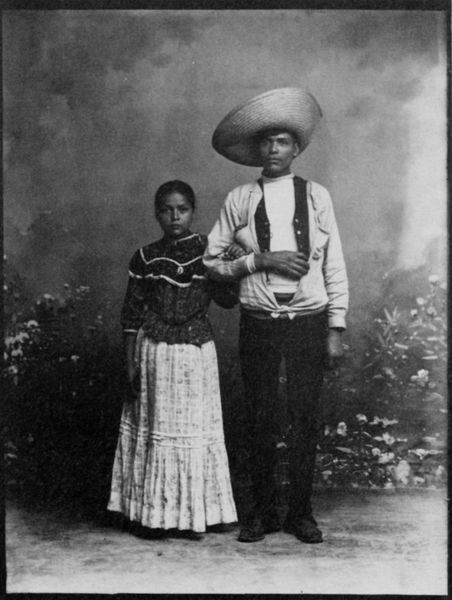
Titel: Porträt
Künstler: Romualdo García
Schlagwörter: dunkel, himmel, mann, schatten, weiß, wolken, landschaft, mädchen, blumen, frau, grau, hintergrund, hut, kleid, licht, schwarz, blick, dame, gürtel, weg, muster, rock, hemd, hose, jacke, jung, wand, arm, arme, blicke, bluse, falten, halten, knoten, steine, portrait, porträt, strauch, busch, büsche, gebüsch, boden, kostüm, familie, paar, tochter, vater, pflanze, pflanzen, frontal, traurig, kinder, taille, liebe, schuhe, mauer, klein, amerika, steif, strohhut, ernst, streng, atelier, junge, weste, geschwister, foto, fotografie, photographie, schwarz weiss, photo, ganzfigur, tracht, ehepaar, schwart, kühl, hochzeit, fotographie, indien, pullover, aufnahme, geknotet, tradition, mexiko, indianer, heirat, vermählung, größe, kacke, mexico, südamerika, azteken, atelierbild, daguerreotypie, eingehakt, kolonialzeit, falbeln, sombrero, mexikaner, mexikanisch, honduras, junges paar, liebes, liebespaae, phoo, südamerikanisch, #bluse